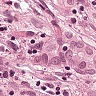
Metastatic tissue present: yes